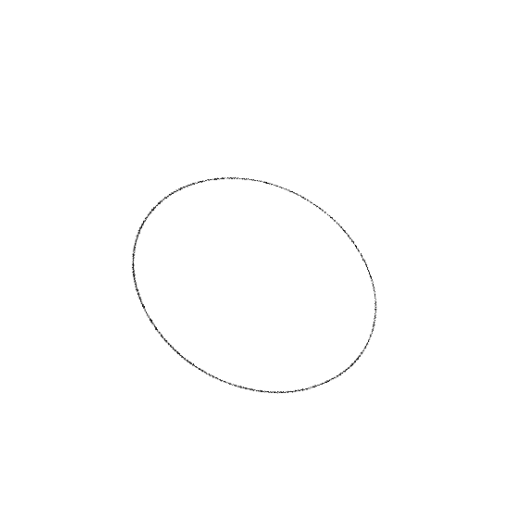
Crossing number: 0